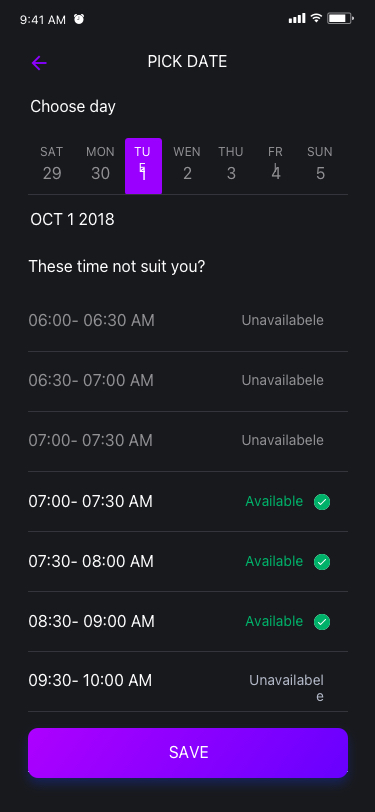
Text in this UI design:
PICK DATE
UI Text/Heading/H5/Brandcolor
Choose day
These time not suit you?
OCT 1 2018
06:00- 06:30 AM
        $590.08
Unavailabele
06:30- 07:00 AM
        $590.08
Unavailabele
07:00- 07:30 AM
        $590.08
Unavailabele
09:30- 10:00 AM
        $590.08
Unavailabele
10:30- 11:00 AM
        $590.08
Unavailabele
07:00- 07:30 AM
        $590.08
Available
07:30- 08:00 AM
        $590.08
Available
08:30- 09:00 AM
        $590.08
Available
SAVE
29
SAT
30
MON
1
TUE
2
WEN
3
THU
4
FRI
5
SUN
9:41 AM